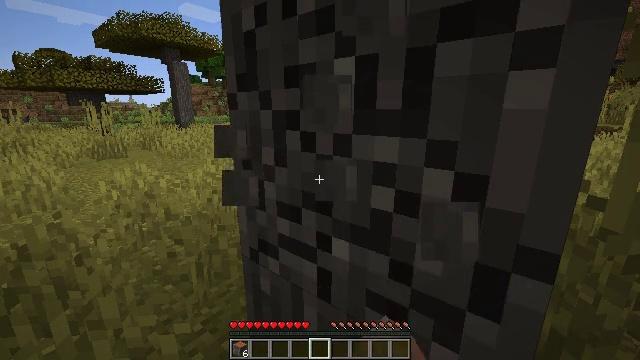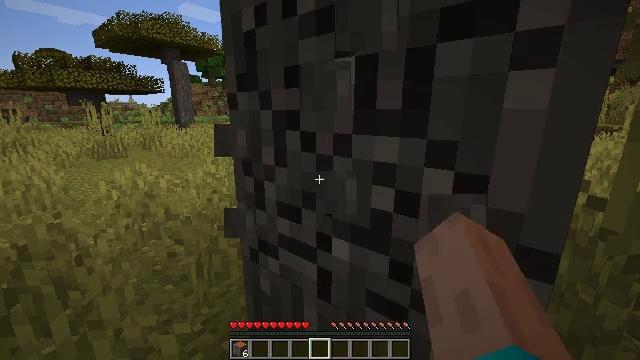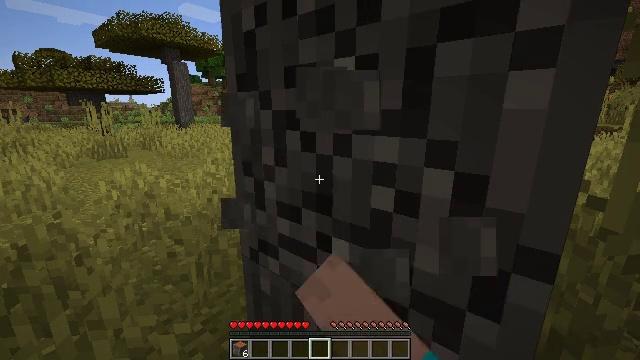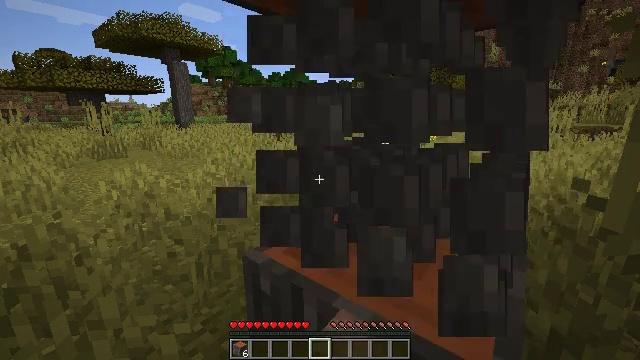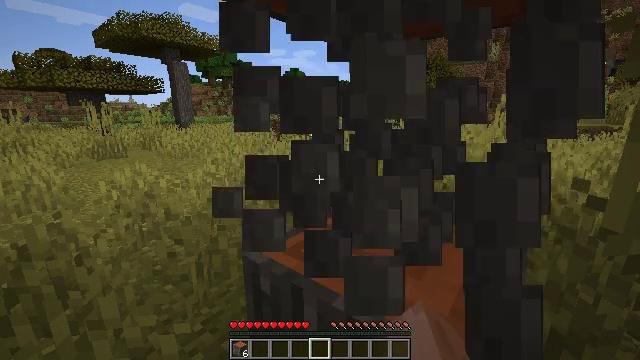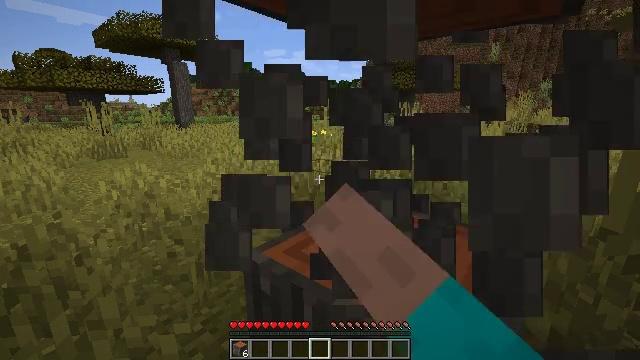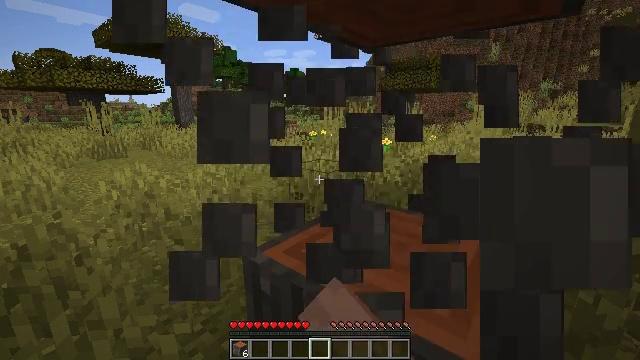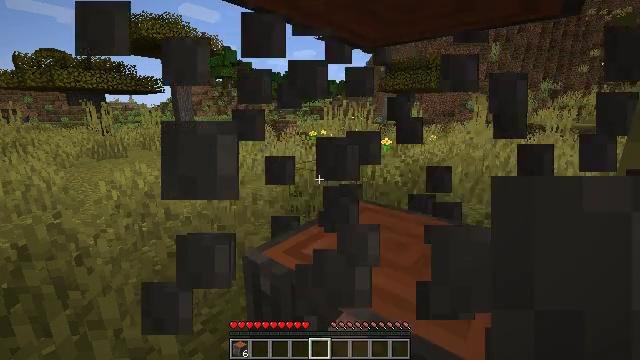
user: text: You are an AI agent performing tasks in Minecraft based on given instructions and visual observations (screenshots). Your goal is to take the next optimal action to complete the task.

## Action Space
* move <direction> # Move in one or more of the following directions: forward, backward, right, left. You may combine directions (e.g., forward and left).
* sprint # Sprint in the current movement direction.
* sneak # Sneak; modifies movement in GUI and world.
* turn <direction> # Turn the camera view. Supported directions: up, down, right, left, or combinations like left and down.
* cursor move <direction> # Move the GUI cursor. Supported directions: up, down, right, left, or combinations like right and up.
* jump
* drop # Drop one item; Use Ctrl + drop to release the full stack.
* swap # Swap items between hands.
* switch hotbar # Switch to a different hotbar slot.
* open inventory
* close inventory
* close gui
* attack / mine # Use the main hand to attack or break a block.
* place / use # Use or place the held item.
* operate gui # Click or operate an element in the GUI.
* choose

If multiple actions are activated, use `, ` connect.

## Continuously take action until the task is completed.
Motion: motion action
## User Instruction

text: Gather the acacia log for building.
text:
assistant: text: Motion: attack / mine
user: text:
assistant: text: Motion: attack / mine
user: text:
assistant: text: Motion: attack / mine
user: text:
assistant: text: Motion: attack / mine
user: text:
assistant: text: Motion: attack / mine
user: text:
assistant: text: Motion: attack / mine
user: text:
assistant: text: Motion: attack / mine
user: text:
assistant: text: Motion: attack / mine